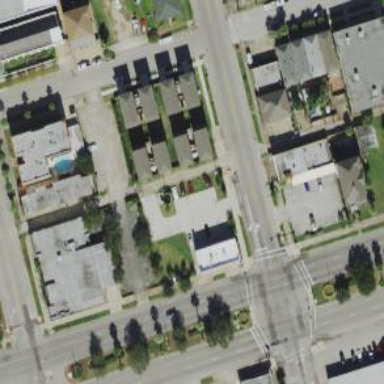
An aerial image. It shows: Alley classified as service road.